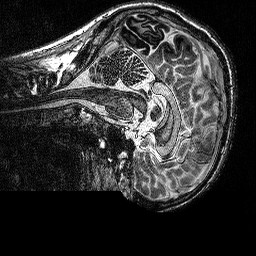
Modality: MP2RAGE
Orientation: sagittal
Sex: male
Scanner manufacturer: siemens
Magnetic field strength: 3 T
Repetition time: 5 s
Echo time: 0.00292 s